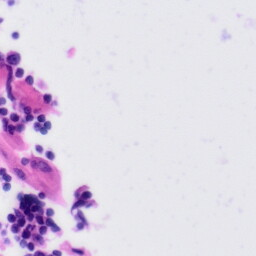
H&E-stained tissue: Tonsil